Question: I'm using Eclipse Java EE IDE (Juno).
When I right click my project then click 'Properties' I Can't find 'target runtime'.
What I want to do is to connect my project with 'Tomcat'.
I have other Maven project where I have 'target runtime', see below:

Any idea how to solve this?
== Update (solution): ==============================
<URL>
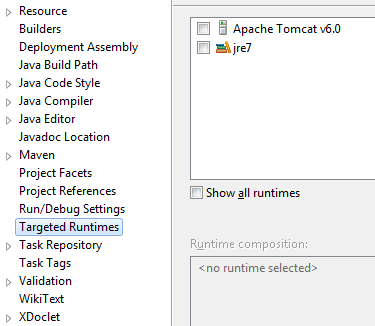
Answer: Do you have project facets enabled ?